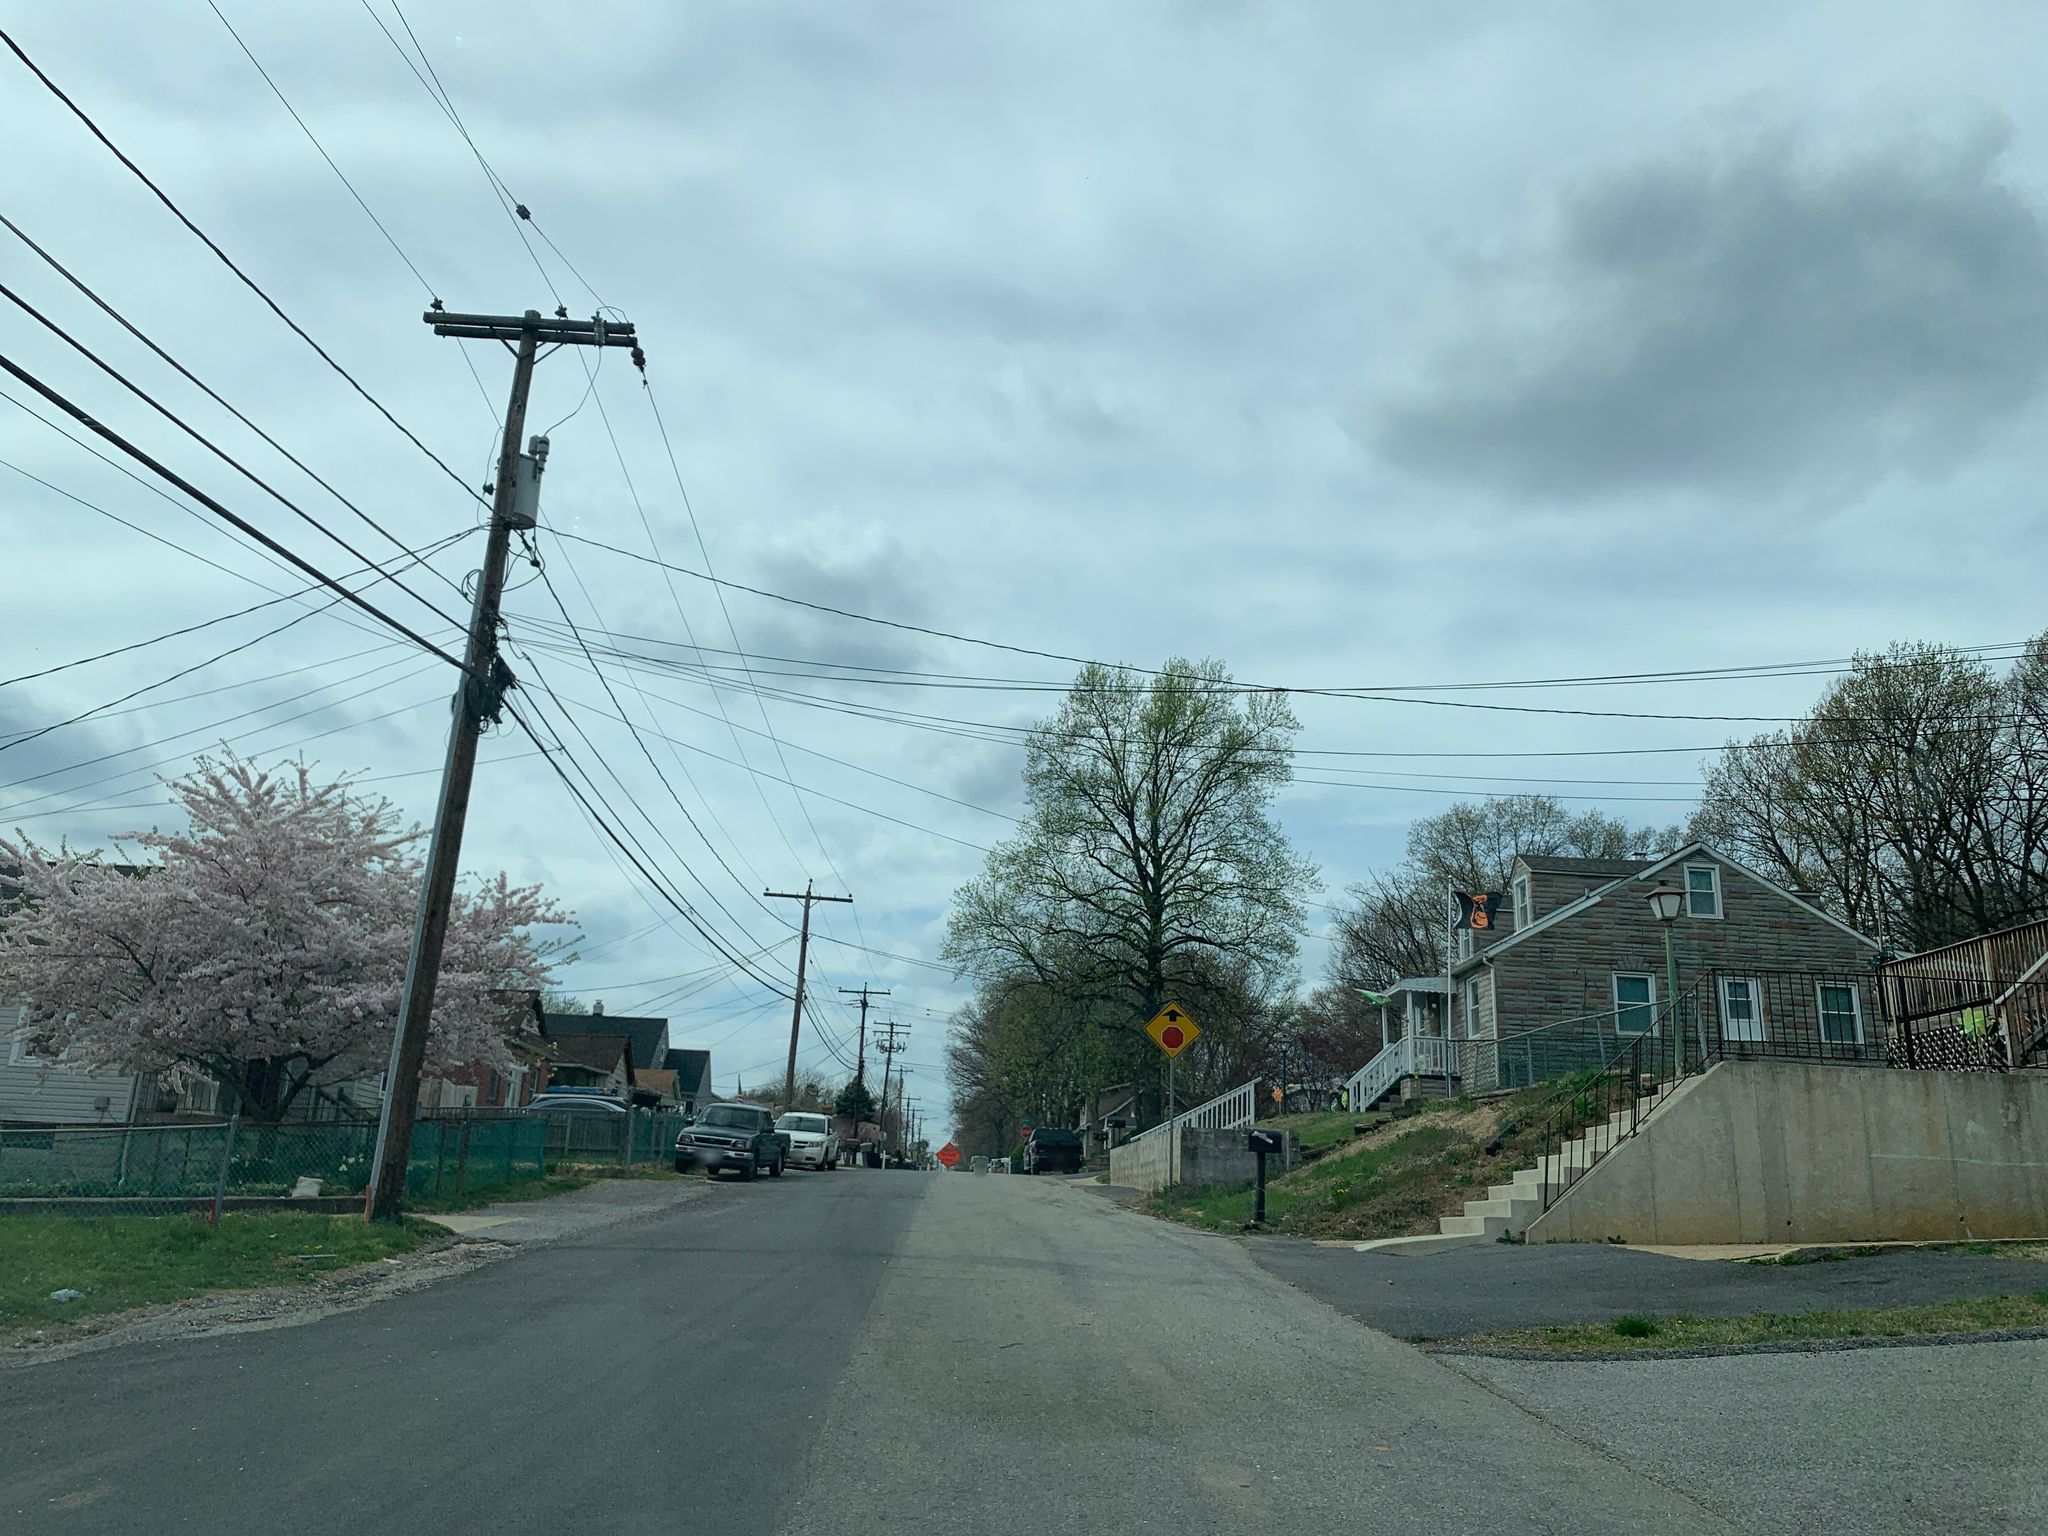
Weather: cloudy
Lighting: day
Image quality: good
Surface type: driving surface
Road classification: residential
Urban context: urban centre
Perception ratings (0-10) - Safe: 2.62, Lively: 3.64, Beautiful: 4.48, Boring: 5.3, Depressing: 6.39, Wealthy: 0.96